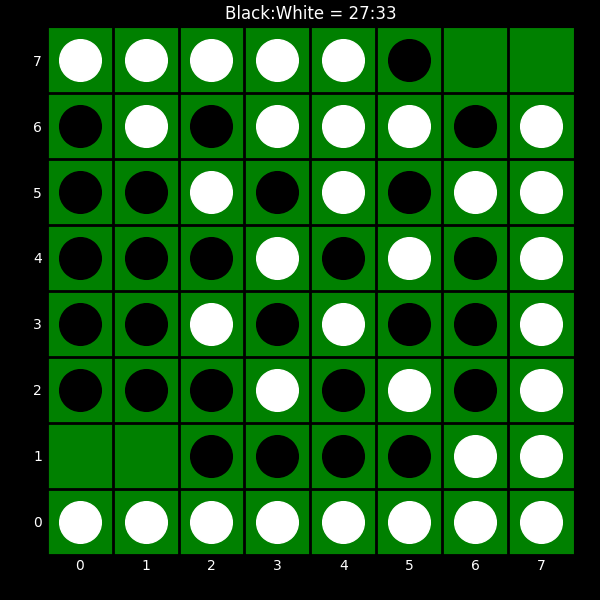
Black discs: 27
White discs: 33